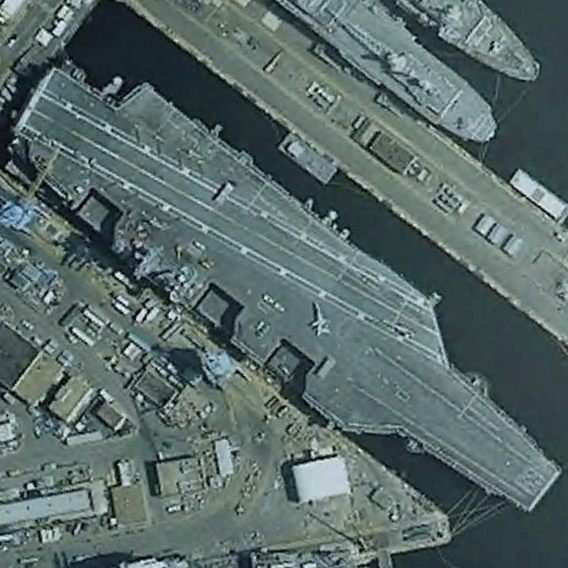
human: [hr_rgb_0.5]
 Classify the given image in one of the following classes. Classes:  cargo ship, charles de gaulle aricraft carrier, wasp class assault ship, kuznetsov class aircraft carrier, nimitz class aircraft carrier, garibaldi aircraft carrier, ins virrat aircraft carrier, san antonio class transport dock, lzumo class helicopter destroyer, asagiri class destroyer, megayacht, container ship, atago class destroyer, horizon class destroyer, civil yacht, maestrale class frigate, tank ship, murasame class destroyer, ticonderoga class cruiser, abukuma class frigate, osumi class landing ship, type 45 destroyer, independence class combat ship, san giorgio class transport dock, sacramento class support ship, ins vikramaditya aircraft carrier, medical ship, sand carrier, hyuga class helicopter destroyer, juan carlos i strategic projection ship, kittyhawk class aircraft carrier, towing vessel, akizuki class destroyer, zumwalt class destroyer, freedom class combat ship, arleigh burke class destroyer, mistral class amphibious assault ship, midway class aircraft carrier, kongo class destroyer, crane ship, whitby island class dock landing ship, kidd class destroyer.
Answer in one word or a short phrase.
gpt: Nimitz class aircraft carrier